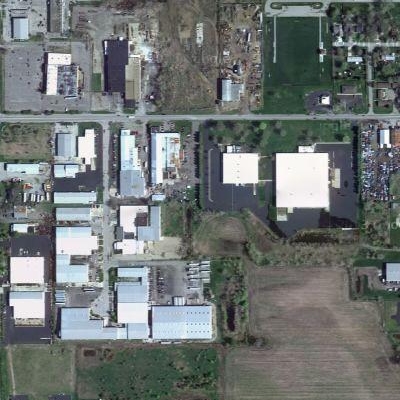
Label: cIndustry